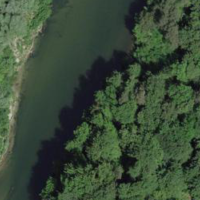
EUNIS habitat code: 15
Species observed at this site:
Vaccinium myrtillus